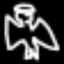
Label: angel